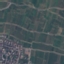
Label: PermanentCrop